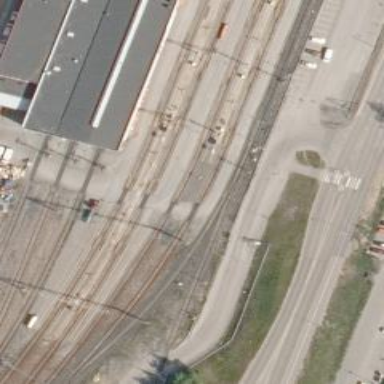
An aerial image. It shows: Railway level crossing.